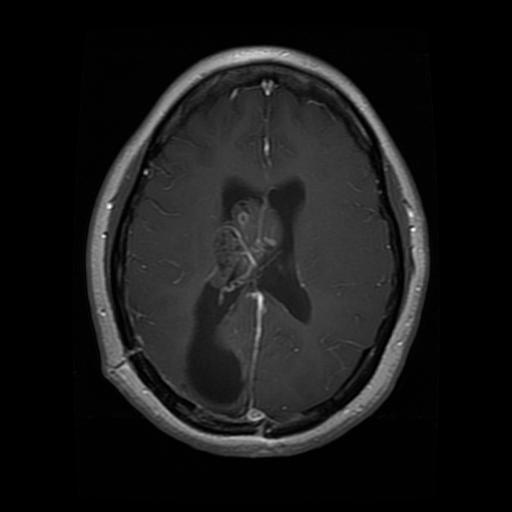
Label: glioma